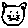
Label: cat